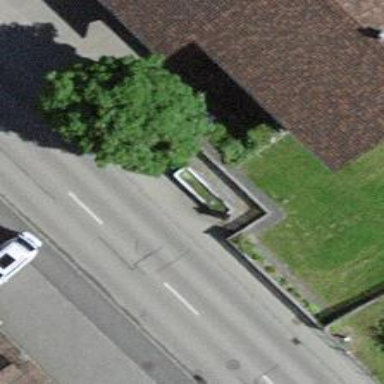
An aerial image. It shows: Fountain.